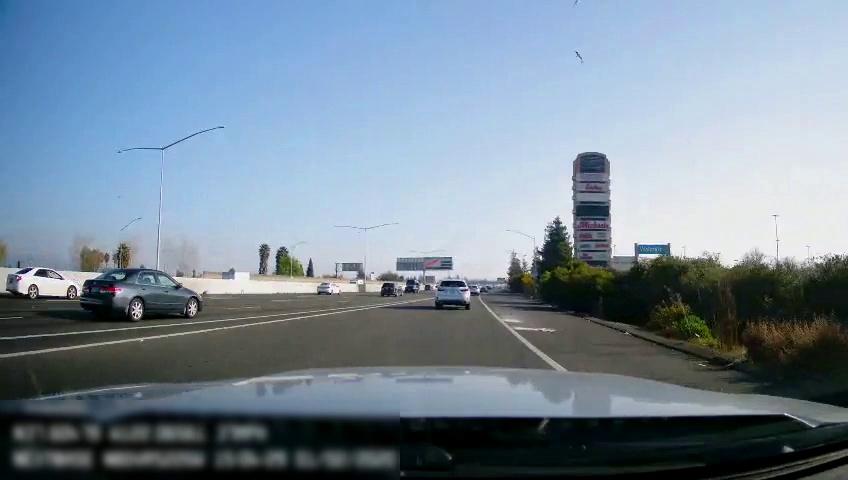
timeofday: Day
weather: Sunny
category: Drivable Space
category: Vehicles | SUV
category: Vehicles | SUV
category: Vehicles | SUV
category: Vehicles | Car
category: Vehicles | SUV
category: Vehicles | Car
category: Vehicles | Car
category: Vehicles | SUV
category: Vehicles | Car
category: Vehicles | Truck
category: Vehicles | Car
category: Lanes | Current Lane
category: Lanes | Alternate Lane
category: Lanes | Alternate Lane
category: Lanes | Alternate Lane
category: Lanes | Alternate Lane
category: Traffic | Signs